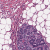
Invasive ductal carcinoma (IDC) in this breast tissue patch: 0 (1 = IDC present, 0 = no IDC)